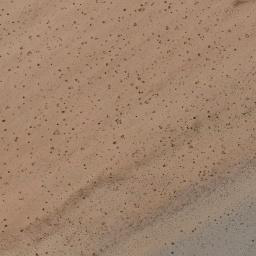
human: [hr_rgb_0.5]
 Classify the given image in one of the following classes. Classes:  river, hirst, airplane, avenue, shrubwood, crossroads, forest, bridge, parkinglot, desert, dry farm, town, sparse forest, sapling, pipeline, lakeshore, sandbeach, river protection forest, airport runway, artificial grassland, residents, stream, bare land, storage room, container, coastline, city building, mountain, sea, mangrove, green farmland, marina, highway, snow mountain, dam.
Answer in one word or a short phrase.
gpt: desert